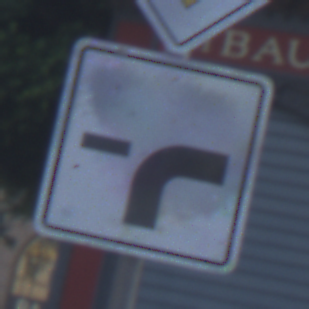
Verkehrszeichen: VerlaufVorfahrtsstrasse9
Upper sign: Vorfahrtsstrasse
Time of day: SunriseSunset
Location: Outdoor (Urban)
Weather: PartlyCloudy
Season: NotSpecified
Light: Natural